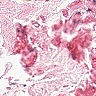
Metastatic tissue present: no